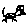
Label: cat